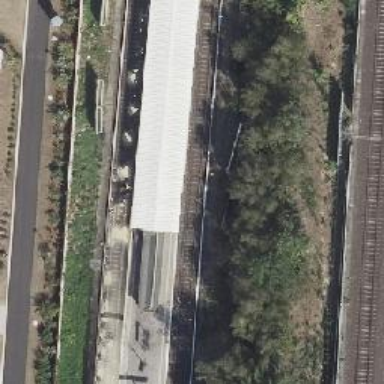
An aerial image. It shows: Platform edge at railway station.